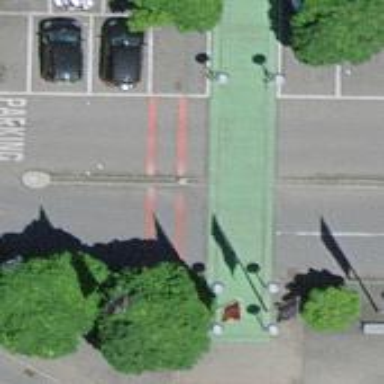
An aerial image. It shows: Unmarked road crossing.